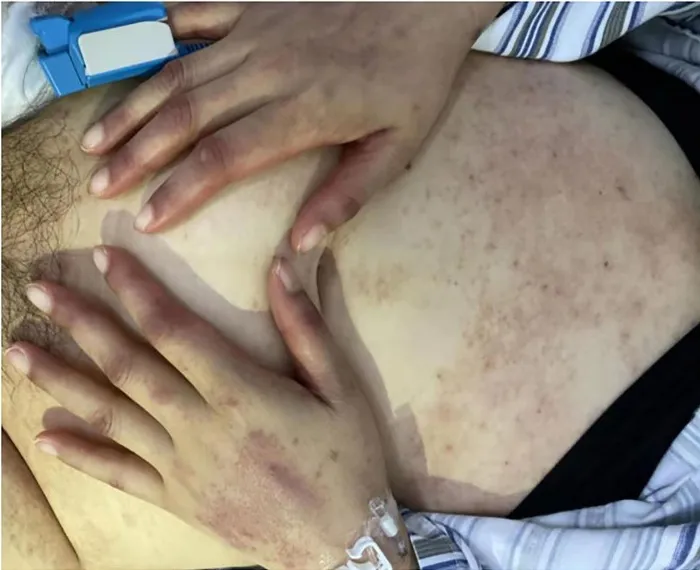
Red rashes over the abdomen and the back of hands after admission (D7).
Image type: medical_photograph (skin_photograph)